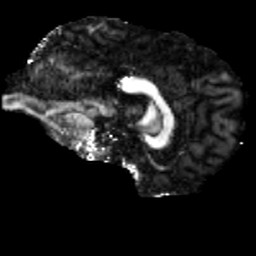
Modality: FA
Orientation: sagittal
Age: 25
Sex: male
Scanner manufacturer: siemens
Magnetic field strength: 3 T
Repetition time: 3.5 s
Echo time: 0.086 s